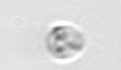
Label: Amoeba